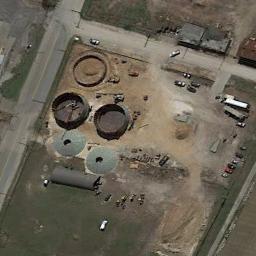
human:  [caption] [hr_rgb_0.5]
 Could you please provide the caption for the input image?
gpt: There is a black fact beside the storage tanks .

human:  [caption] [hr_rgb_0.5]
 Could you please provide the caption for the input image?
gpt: There are some gray and black storage tanks on the bare land .

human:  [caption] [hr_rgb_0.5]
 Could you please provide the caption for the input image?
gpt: There are many different sized storage tanks and many in all colors' cars in the factory, And there are large lawns in the factory .

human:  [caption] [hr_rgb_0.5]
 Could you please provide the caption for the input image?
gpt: There are many cars near the storage tanks .

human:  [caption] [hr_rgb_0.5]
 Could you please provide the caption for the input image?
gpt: There are several storage tanks and green lawns .